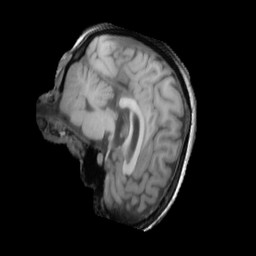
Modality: T1w
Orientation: sagittal
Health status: ill
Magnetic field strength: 3 T